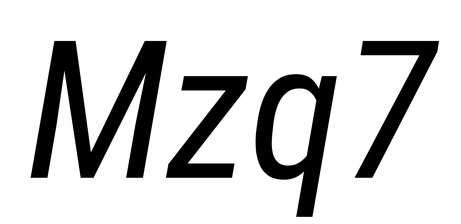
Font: Roboto-Italic_Condensed_Italic